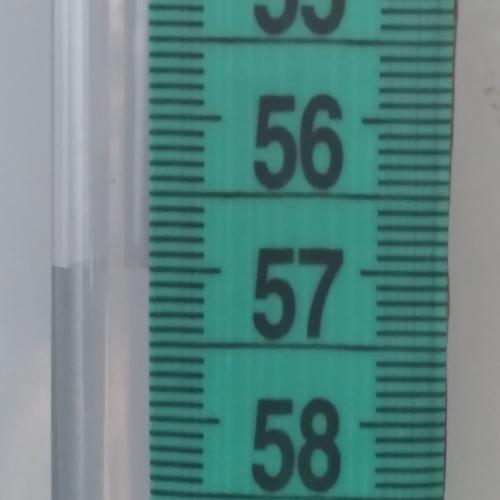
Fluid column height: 57.0 cm